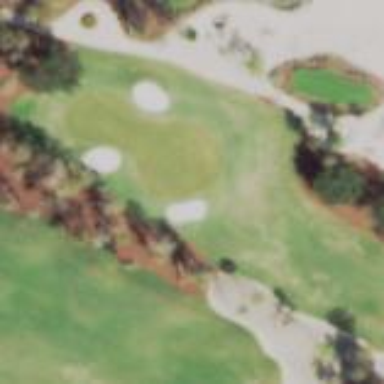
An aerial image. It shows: Grassy area designated as golf fairway.